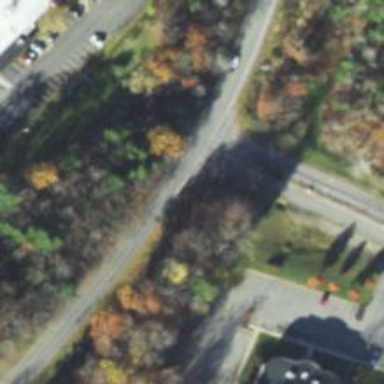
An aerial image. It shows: Secondary road with asphalt surface.